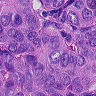
Metastatic tissue present: yes